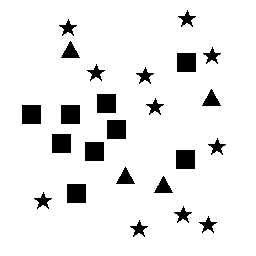
Squares: 9
Triangles: 4
Stars: 11
Total shapes: 24